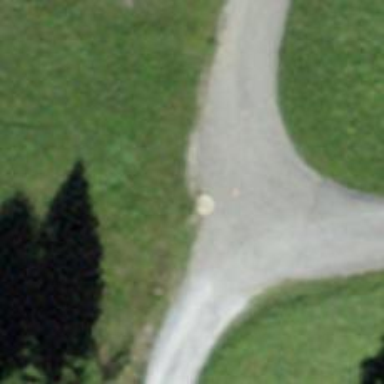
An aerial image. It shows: Guidepost with information.